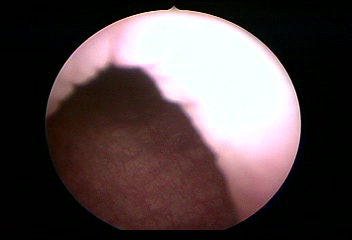
Modality: WLC
Class: Normal mucosa
Bladder cancer association: No